Question: I have been googling around for about an hour, and I still don't found any solution.
I simply try to set the maximum value of a progressbar from another thread. So I found the Control.Invoke method. I've been going ahead and implement it:

Now, when I debug my App it simply stucks at the 'this.Invoke' line. The UI comes up, and it is frozen. So I was going ahead and google that out, and it told me to use 'this.BeginInvoke()'. I implemented it, and I was fine, the UI don't freeze.
Thats quiet nice, but in fact the maximum value of my progress bar didn't change :(
What am I doing wrong?
EDIT: Maybe that helps: I am using 'Parallel.Invoke();' to manage my thread ...
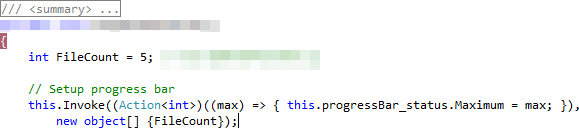
Answer: 'Control.Invoke' will only block when it is called on a worker thread and the UI thread is blocked.
The code you posted is correct. You must be blocking the UI thread somewhere else.